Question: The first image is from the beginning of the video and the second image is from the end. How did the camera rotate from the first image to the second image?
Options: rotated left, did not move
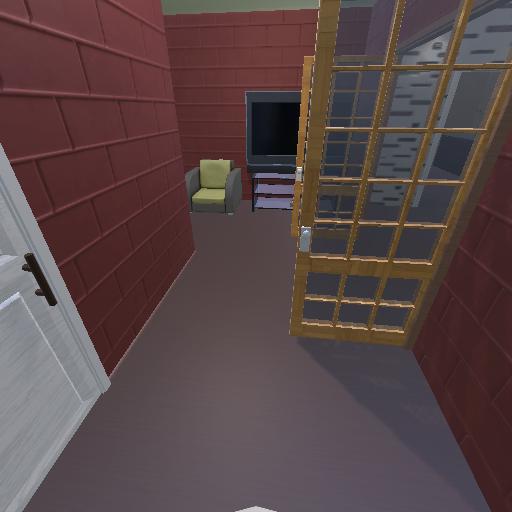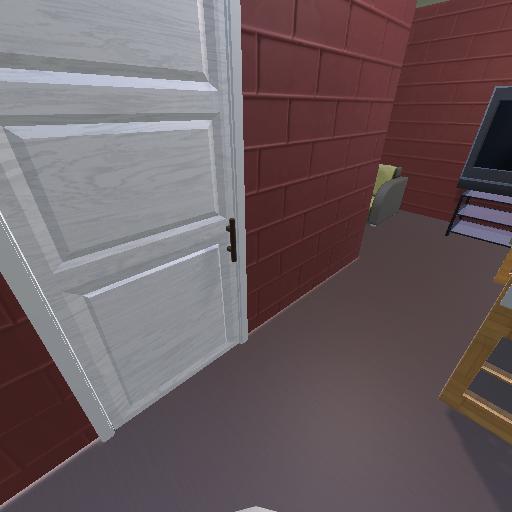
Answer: rotated left